Chest X-ray:
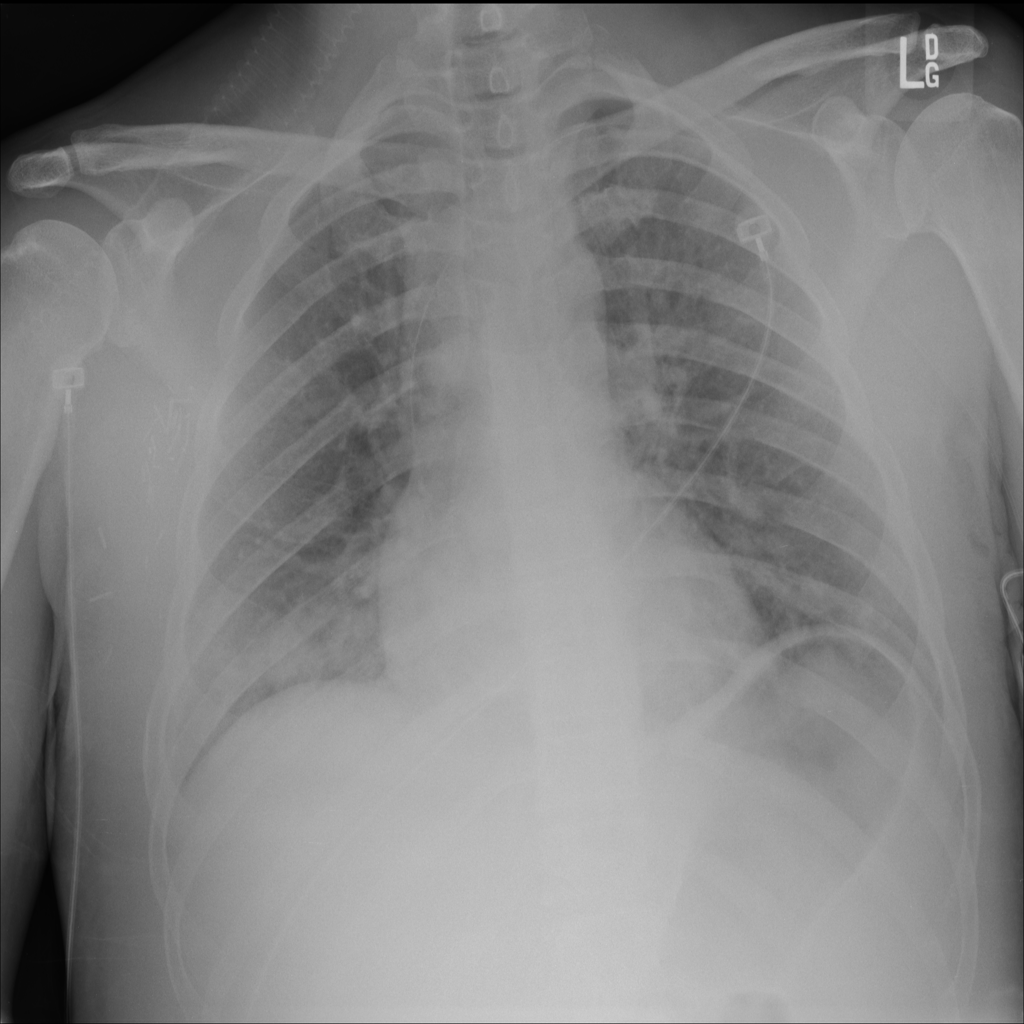
Findings: Nodule, Consolidation
No abnormal finding: no